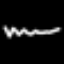
Label: squiggle